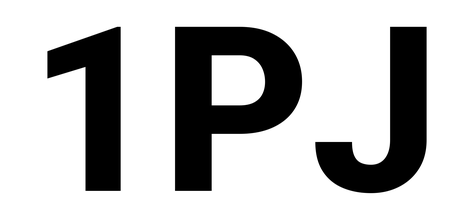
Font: Roboto_ExtraBold